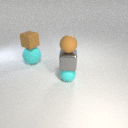
large cyan rubber sphere behind small cyan rubber sphere